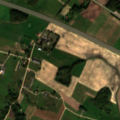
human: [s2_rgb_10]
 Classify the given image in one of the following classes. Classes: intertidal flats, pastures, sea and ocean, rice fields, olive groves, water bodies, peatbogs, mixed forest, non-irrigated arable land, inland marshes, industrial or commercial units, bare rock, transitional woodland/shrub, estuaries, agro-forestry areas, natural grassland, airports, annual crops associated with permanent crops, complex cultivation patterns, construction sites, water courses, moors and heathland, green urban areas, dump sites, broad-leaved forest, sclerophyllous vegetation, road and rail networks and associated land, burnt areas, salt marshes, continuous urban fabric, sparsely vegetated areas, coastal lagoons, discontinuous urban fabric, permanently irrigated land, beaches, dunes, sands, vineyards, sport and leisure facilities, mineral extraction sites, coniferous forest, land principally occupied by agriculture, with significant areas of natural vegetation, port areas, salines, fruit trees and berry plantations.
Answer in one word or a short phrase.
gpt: industrial or commercial units, non-irrigated arable land, pastures, complex cultivation patterns, land principally occupied by agriculture, with significant areas of natural vegetation